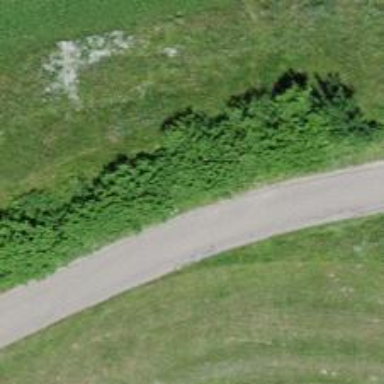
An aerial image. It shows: Hedge acting as barrier.